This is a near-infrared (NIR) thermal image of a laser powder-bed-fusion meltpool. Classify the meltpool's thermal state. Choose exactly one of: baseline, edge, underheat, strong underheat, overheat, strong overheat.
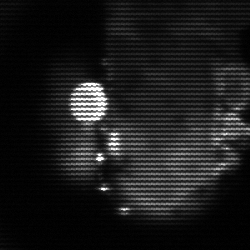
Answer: strong underheat